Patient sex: M
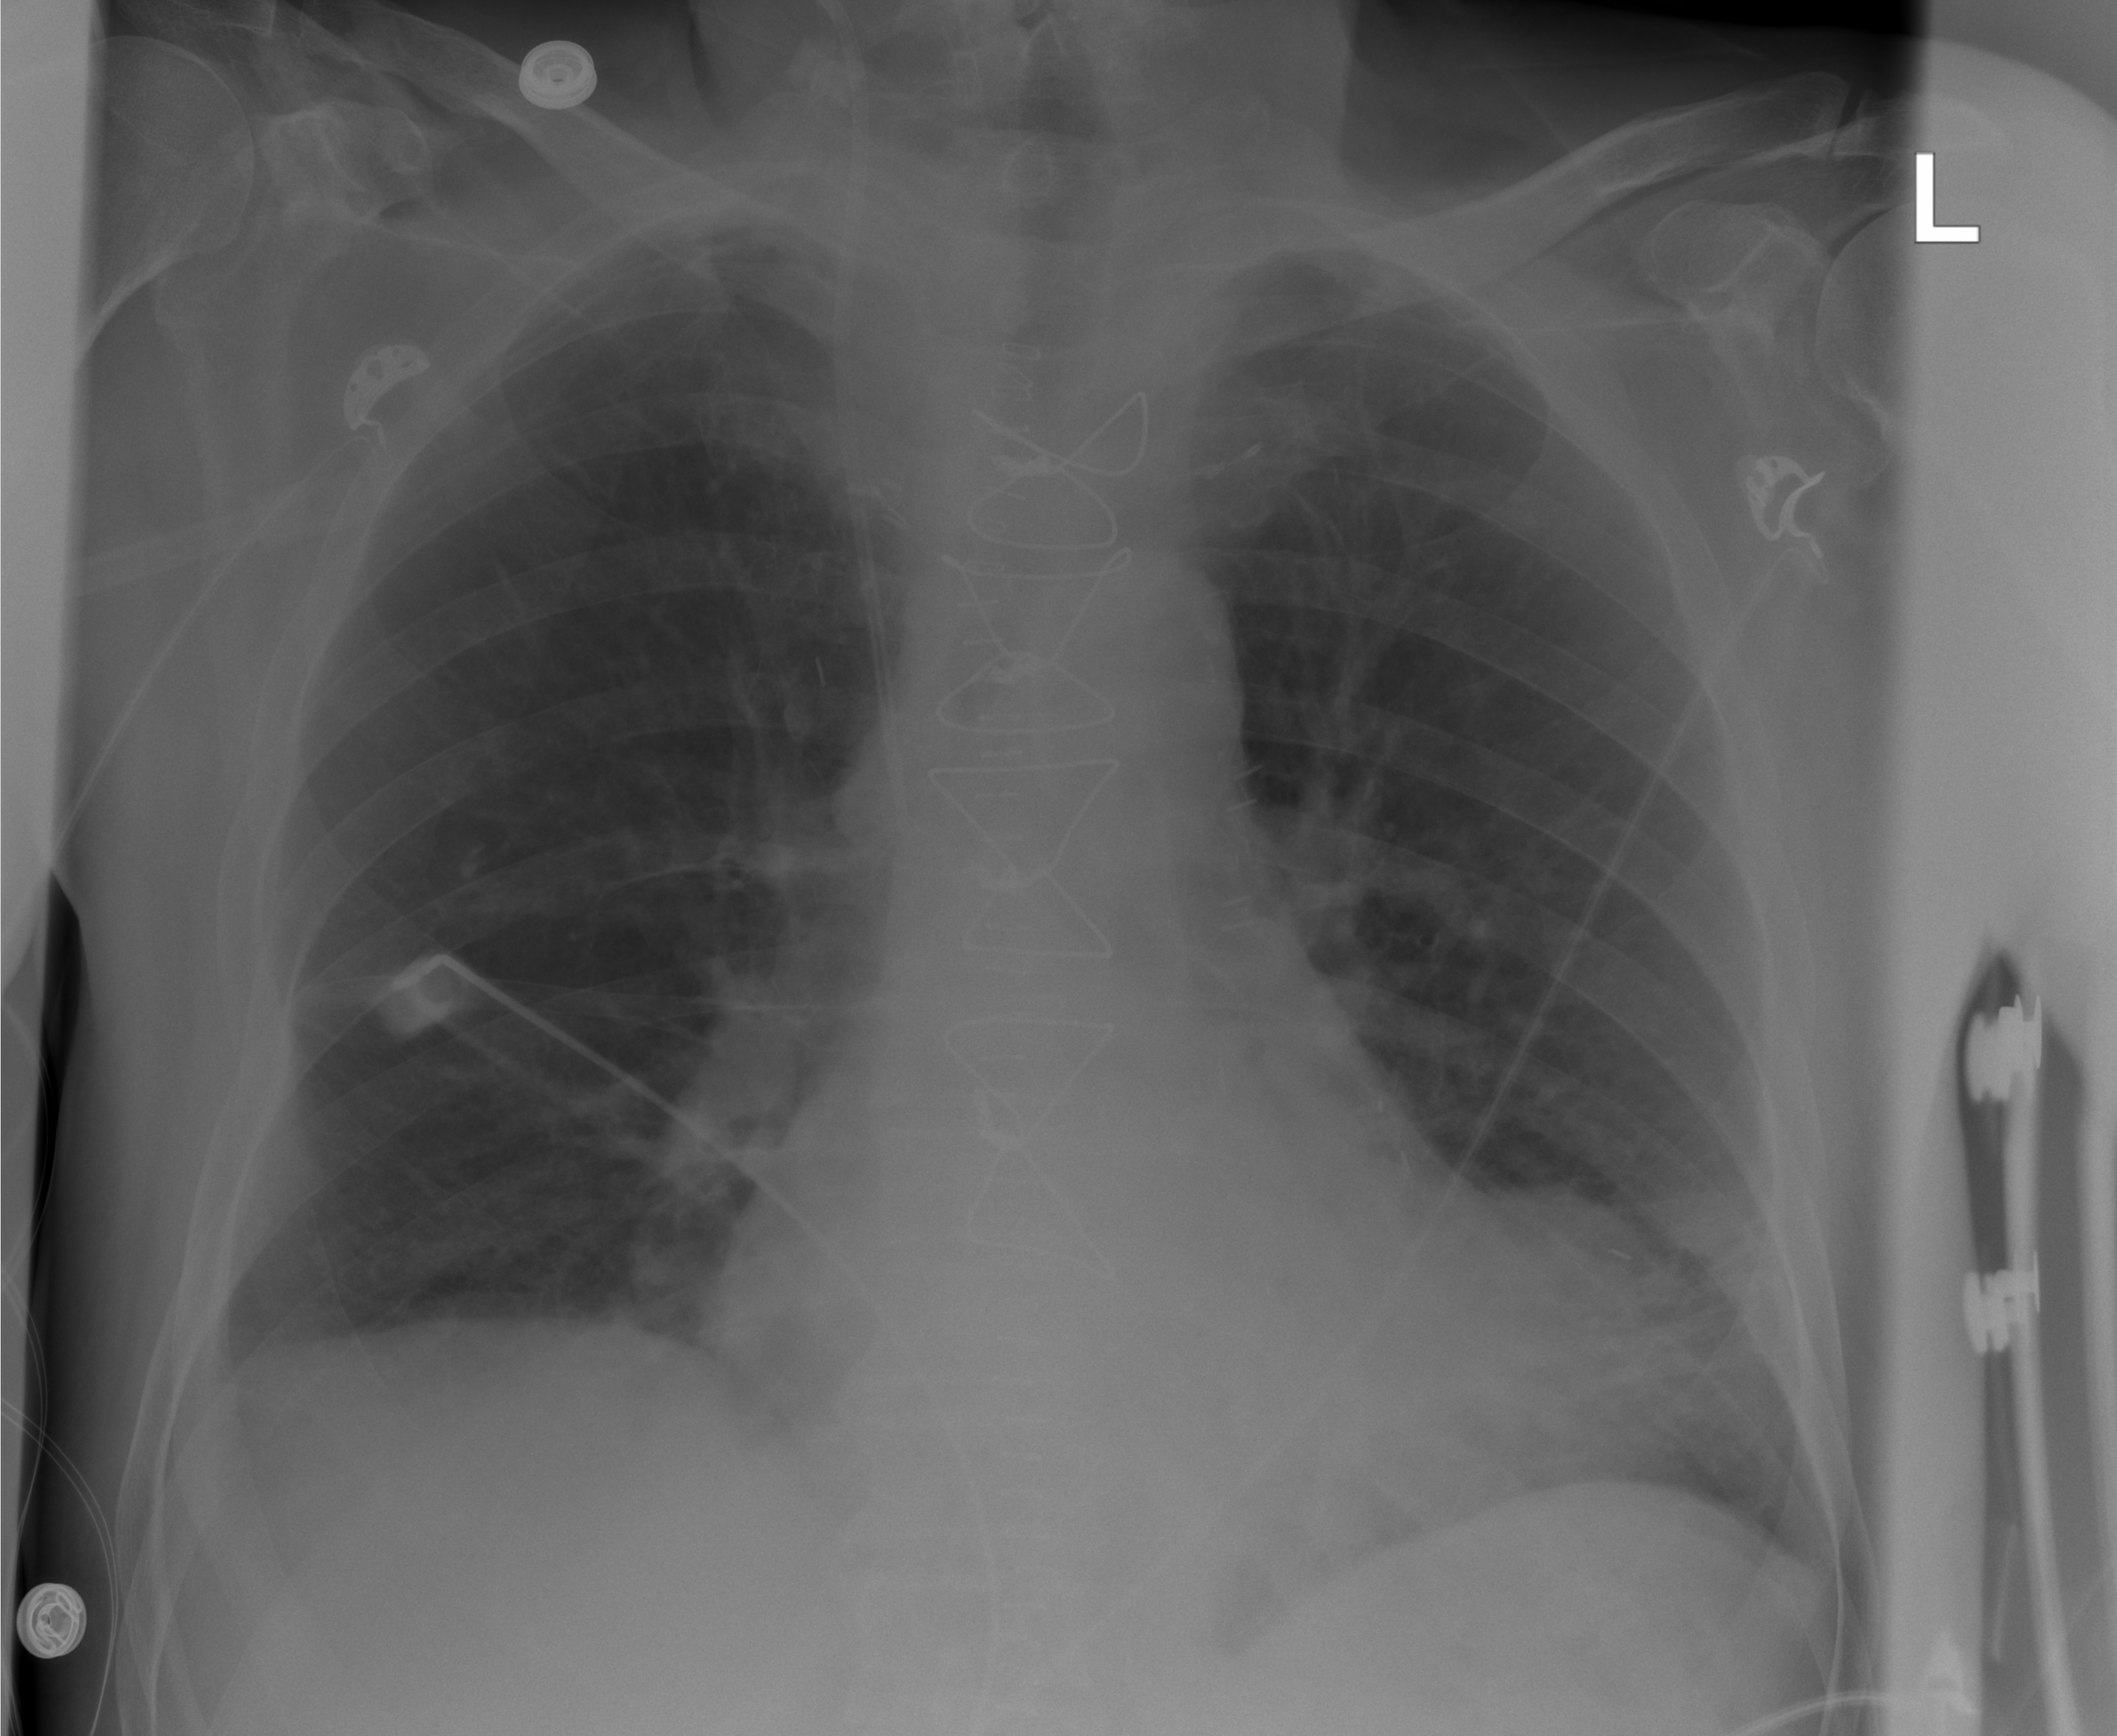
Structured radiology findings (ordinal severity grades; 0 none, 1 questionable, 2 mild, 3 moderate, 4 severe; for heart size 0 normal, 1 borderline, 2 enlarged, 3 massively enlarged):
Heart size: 2
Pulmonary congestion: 0
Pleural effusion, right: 0
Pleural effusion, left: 0
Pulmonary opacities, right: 0
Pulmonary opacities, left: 3
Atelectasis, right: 2
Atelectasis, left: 3